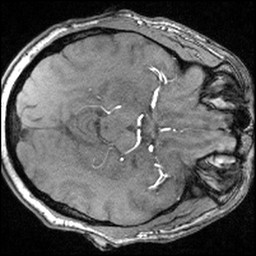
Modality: angio
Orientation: axial
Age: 34
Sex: male
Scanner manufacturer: siemens
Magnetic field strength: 3 T
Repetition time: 0.025 s
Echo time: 0.00334 s